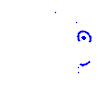
Particle: kaon